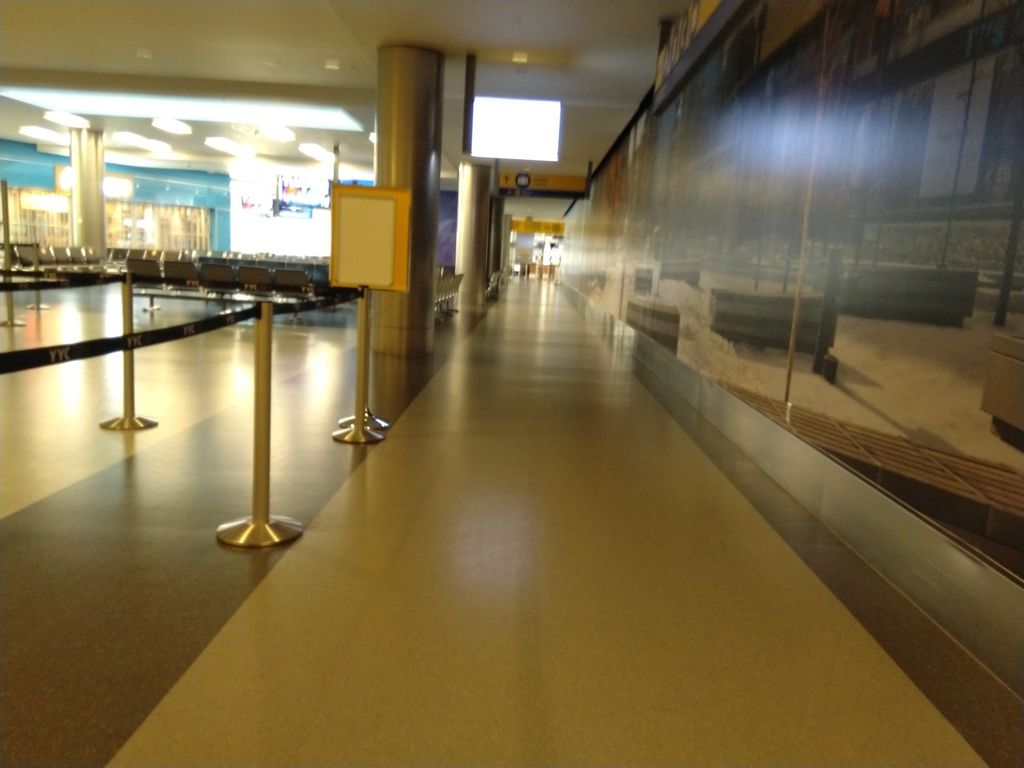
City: calgary